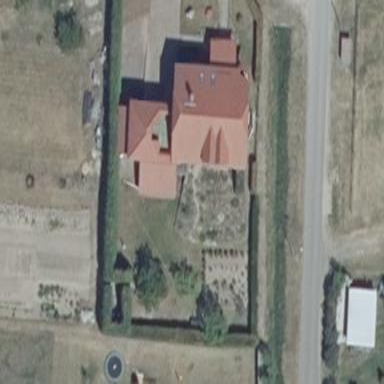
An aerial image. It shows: Simple and straightforward house.